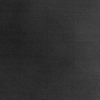
Atmospheric dust classification: dusty